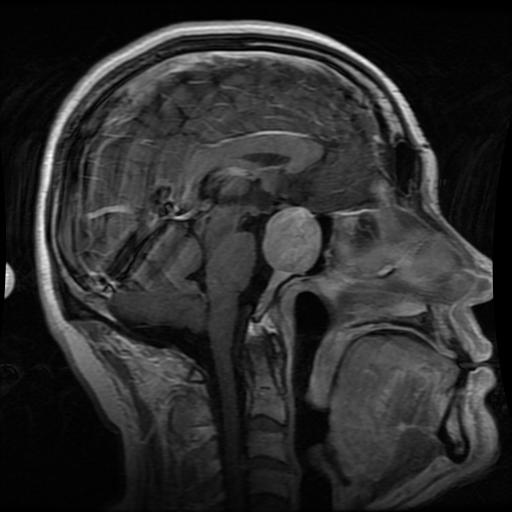
Label: pituitary